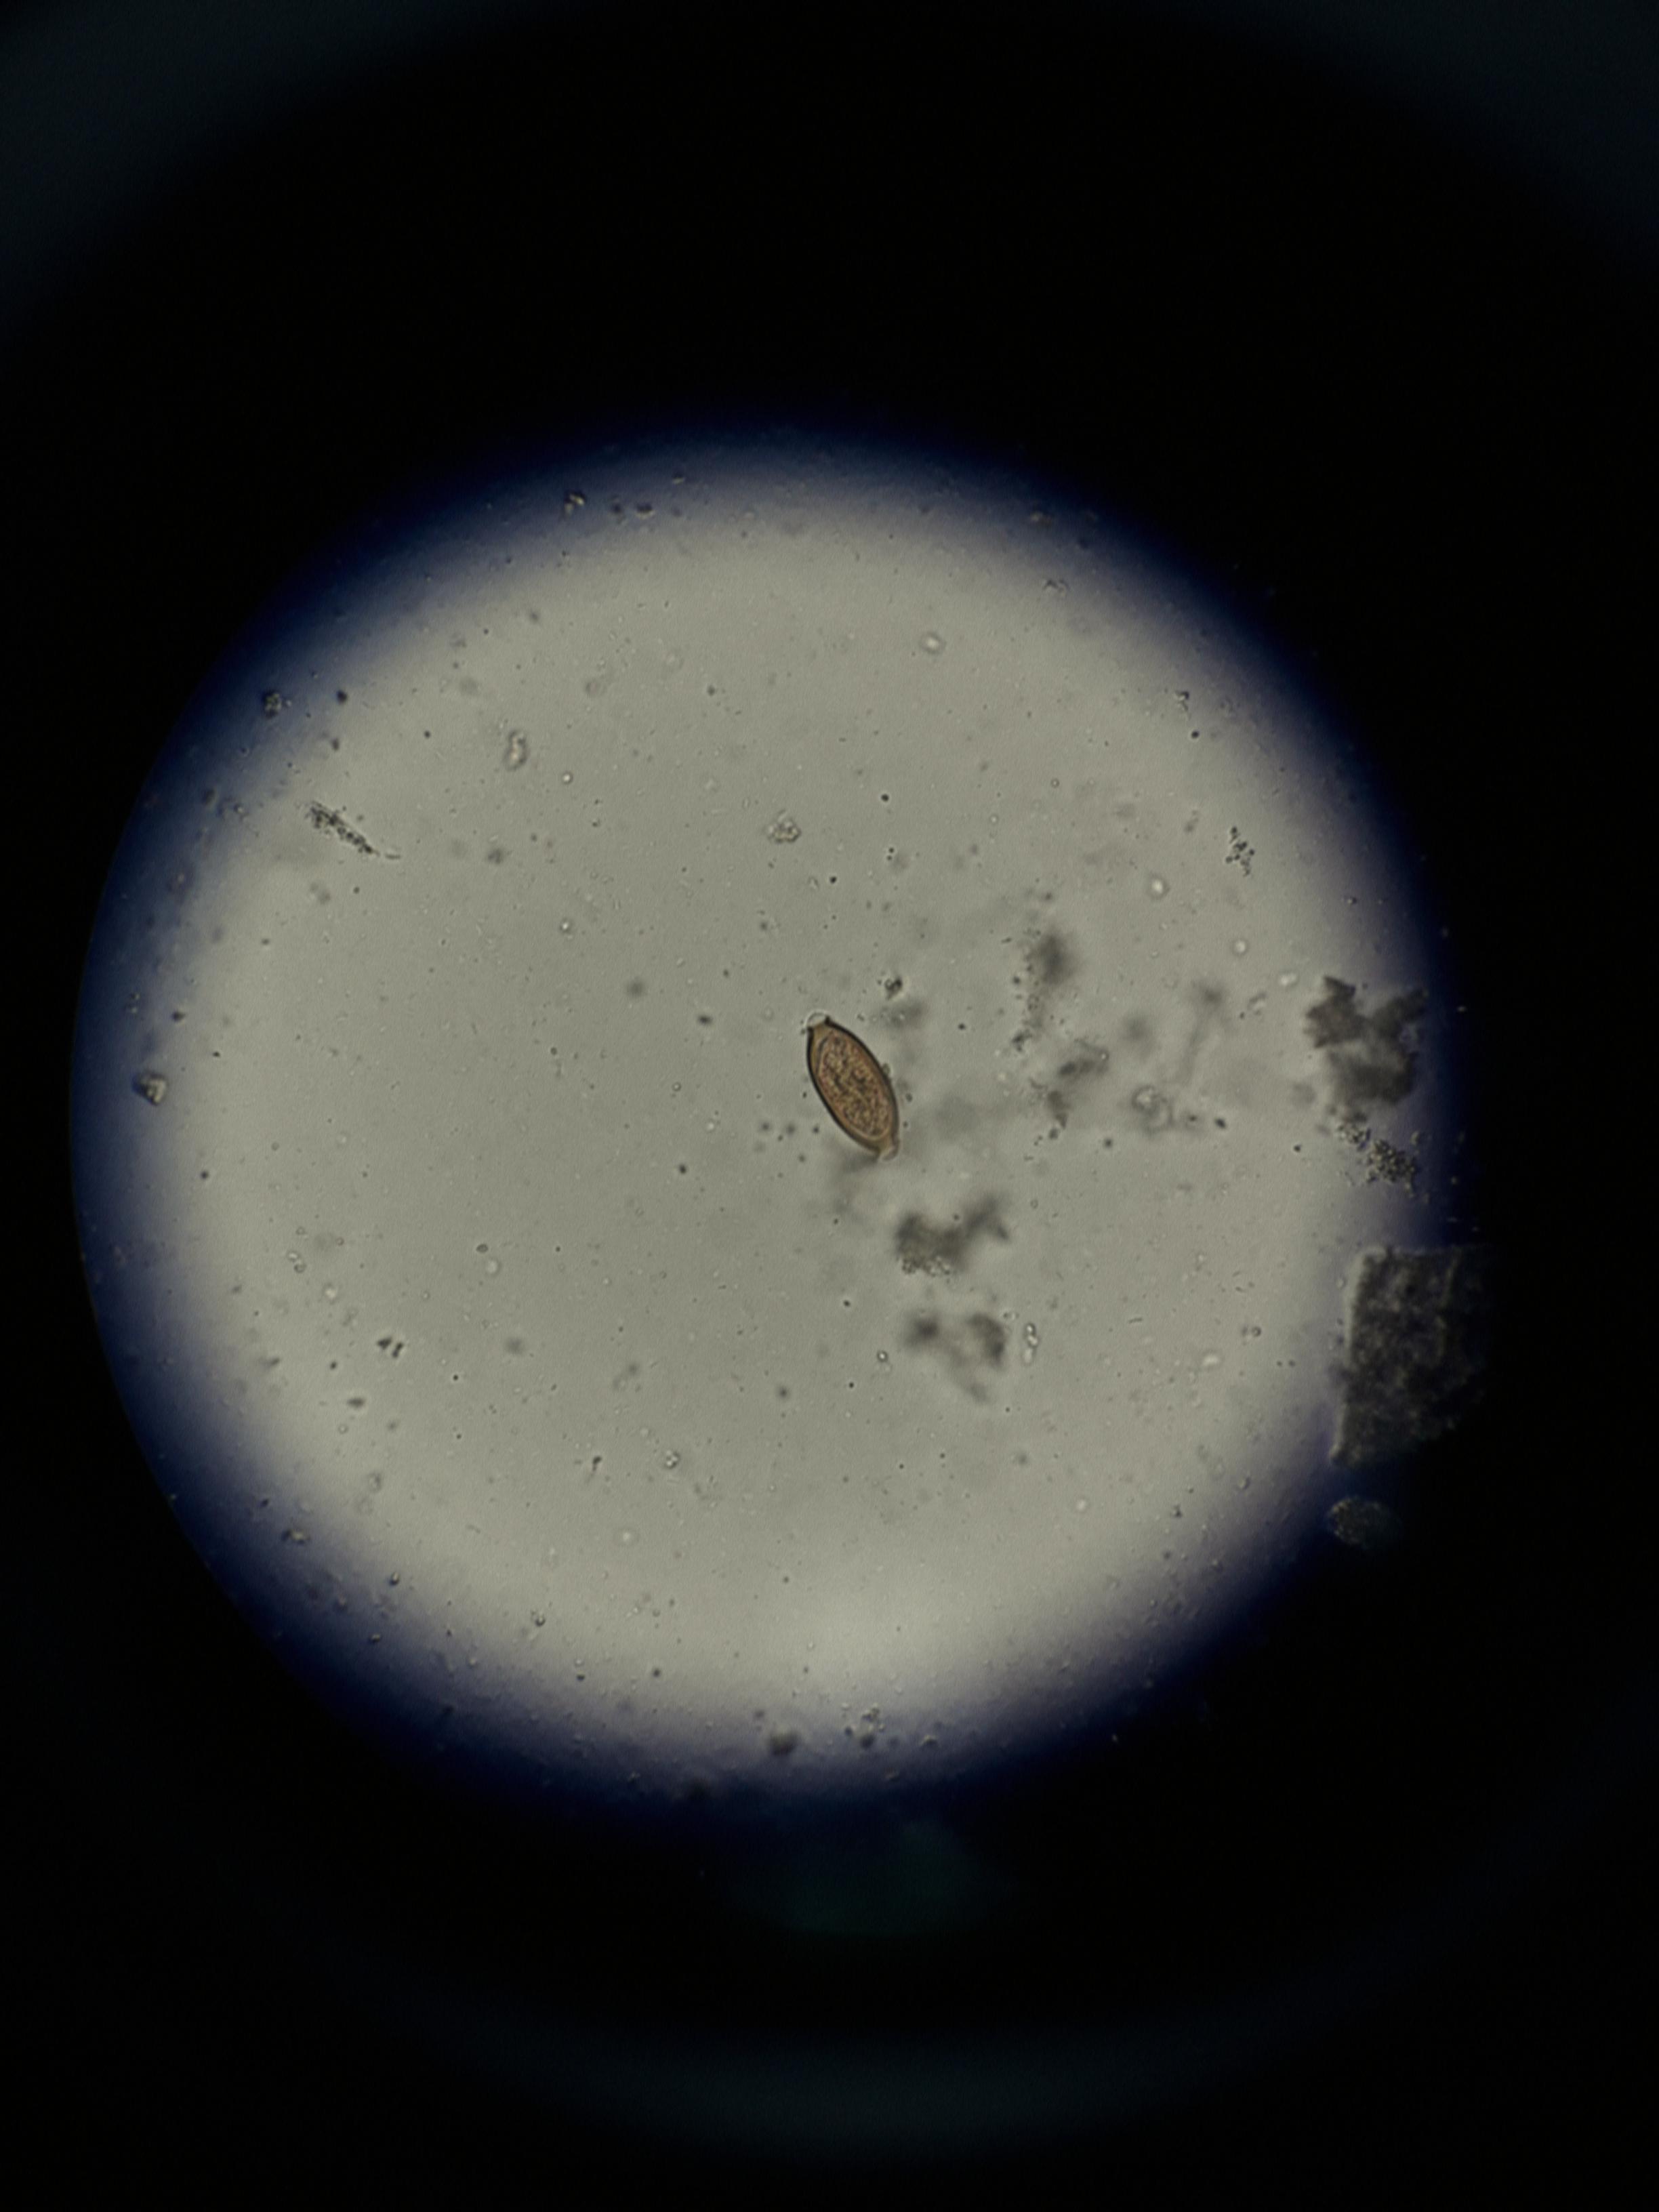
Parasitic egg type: Trichuris trichiura